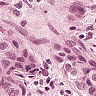
Metastatic tissue present: yes